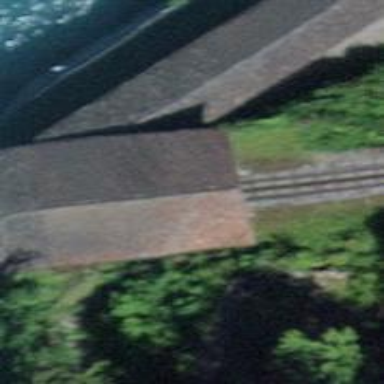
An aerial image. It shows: Funicular railway with one track.